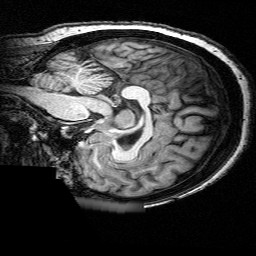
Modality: T1w
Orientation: sagittal
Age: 45
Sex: female
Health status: ill
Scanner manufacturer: siemens
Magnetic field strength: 3 T
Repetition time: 0.0025 s
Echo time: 0.00336 s